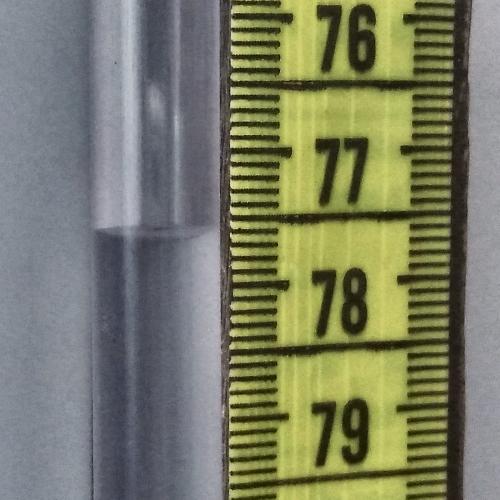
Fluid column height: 77.6 cm